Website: apple
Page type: account-selection
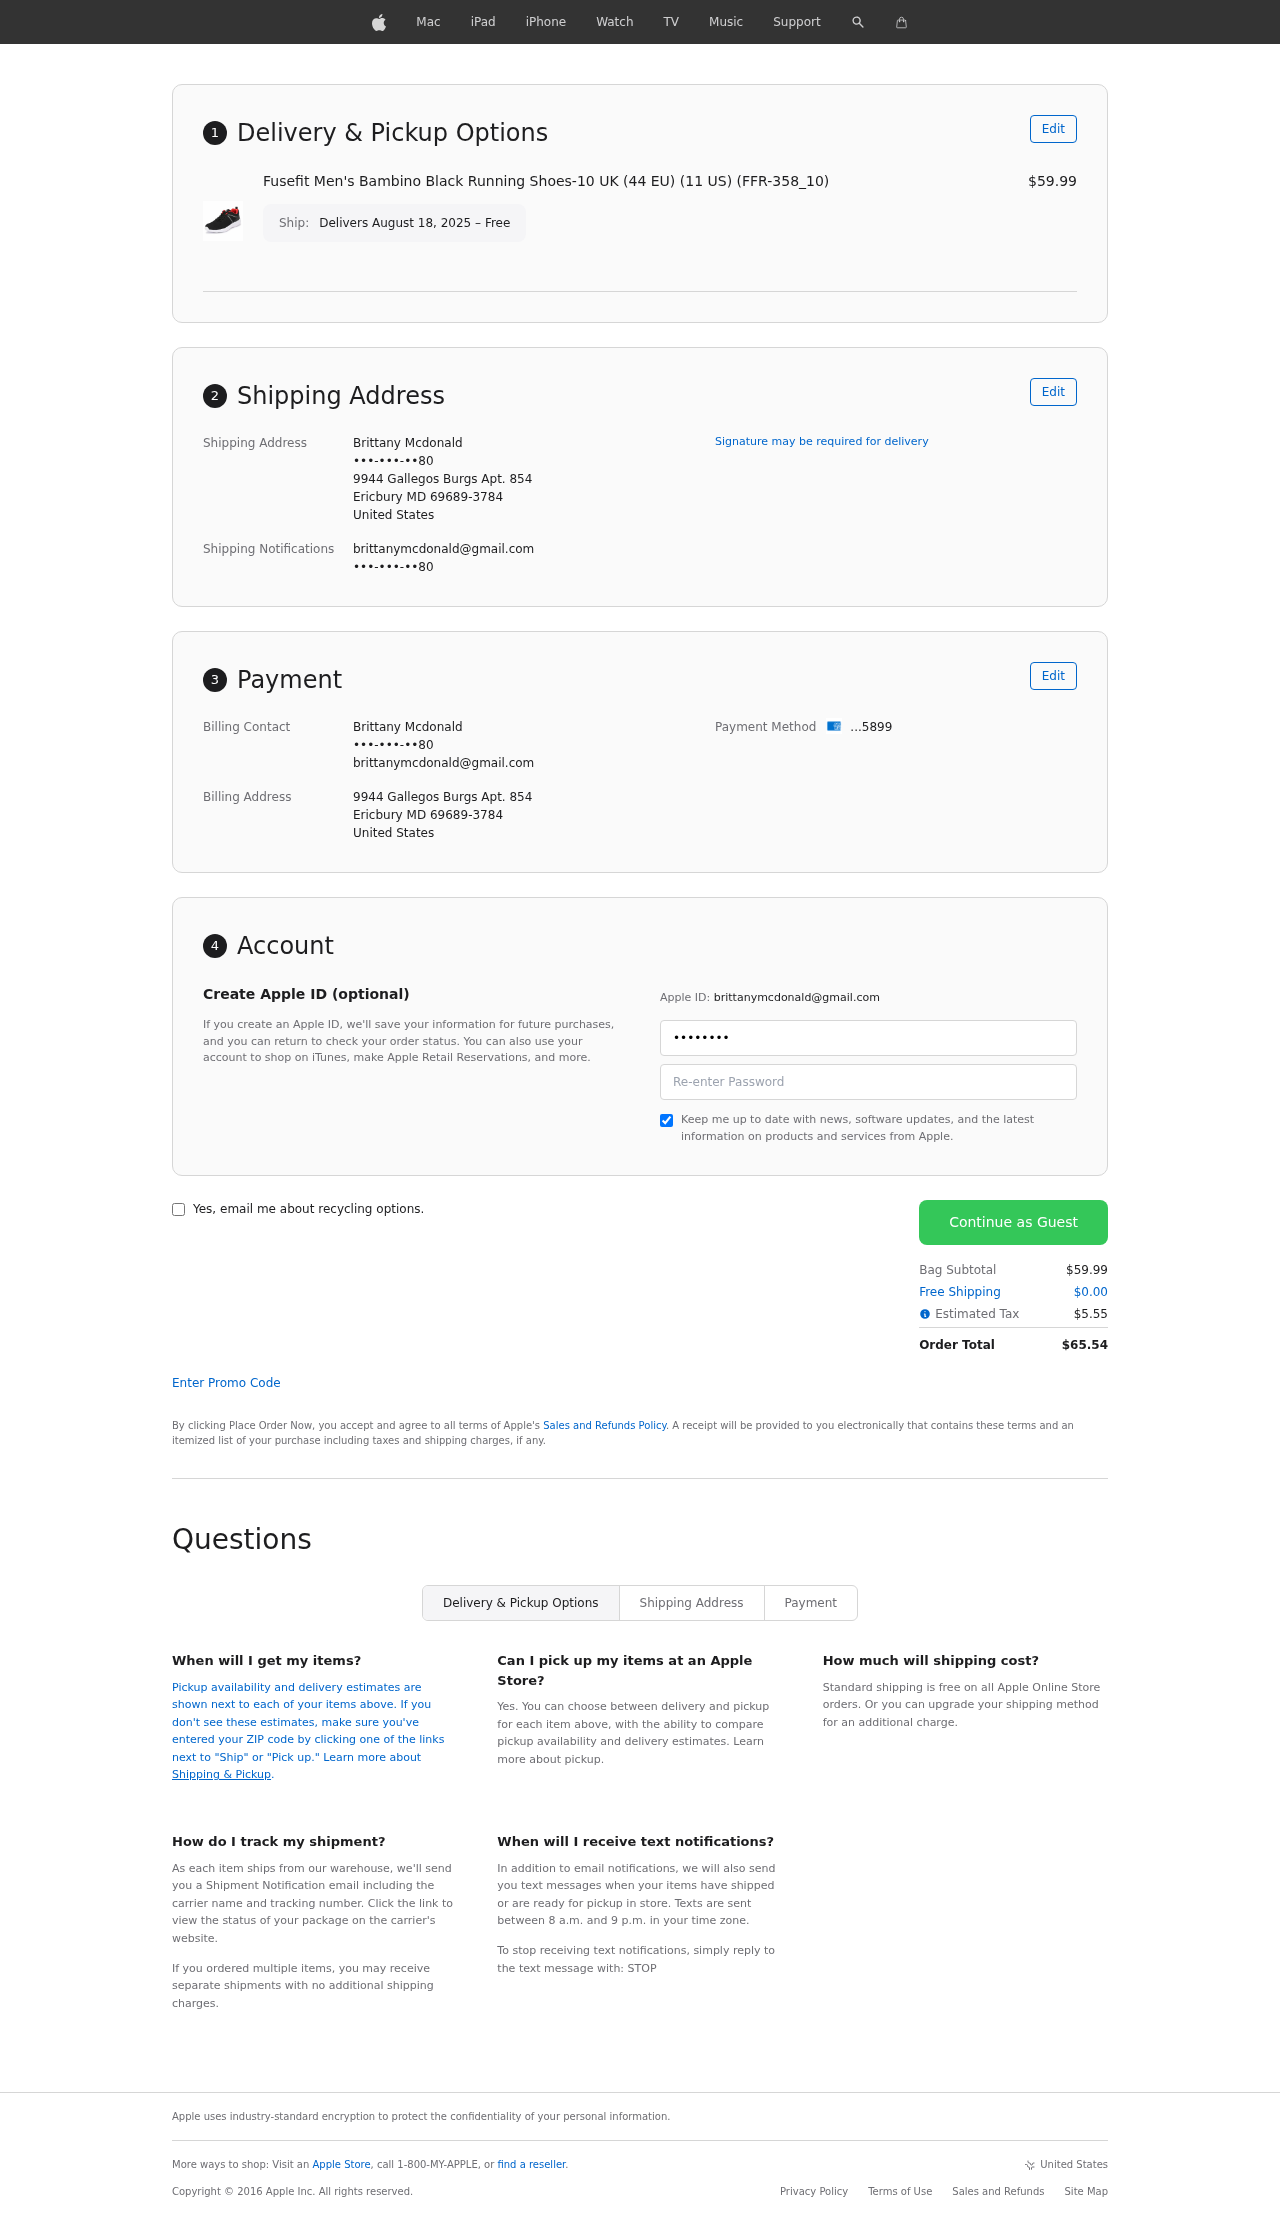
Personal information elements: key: PII_CARD_LAST4
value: ...5899
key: PII_CITY
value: Ericbury
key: PII_COUNTRY
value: United States
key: PII_EMAIL
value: brittanymcdonald@gmail.com
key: PII_FULLNAME
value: Brittany Mcdonald
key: PII_PHONE
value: •••-•••-••80
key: PII_POSTCODE_FULL
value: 69689-3784
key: PII_POSTCODE_FULL
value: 69689
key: PII_STATE_ABBR
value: MD
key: PII_STREET
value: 9944 Gallegos Burgs Apt. 854
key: PII_PHONE2
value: •••-•••-••80
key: PII_FIRSTNAME
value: Brittany
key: PII_LASTNAME
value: Mcdonald
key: PII_FULLNAME2
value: Brittany Mcdonald
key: PII_FULLNAME3
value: Brittany Mcdonald
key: PII_FIRSTNAME2
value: Brittany
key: PII_FIRSTNAME3
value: Brittany
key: PII_LASTNAME2
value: Mcdonald
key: PII_LASTNAME3
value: Mcdonald
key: PII_FIRSTNAME_DERIVED
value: Brittany
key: PII_LASTNAME_DERIVED
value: Mcdonald
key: PII_FULLNAME_DERIVED
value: Brittany Mcdonald
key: PII_NAME_FULL_DERIVED
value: Brittany Mcdonald
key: PII_PHONE3
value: •••-•••-••80
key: PII_EMAIL2
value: brittanymcdonald@gmail.com
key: PII_EMAIL3
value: brittanymcdonald@gmail.com
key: PII_STREET2
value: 9944 Gallegos Burgs Apt. 854
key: PII_POSTCODE
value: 69689
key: PII_POSTCODE_EXT
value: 3784
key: PII_POSTCODE_NUMERIC
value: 69689
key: PII_POSTCODE_EXT_NUMERIC
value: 3784
Product elements: key: PRODUCT1_NAME
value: Fusefit Men's Bambino Black Running Shoes-10 UK (44 EU) (11 US) (FFR-358_10)
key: PRODUCT1_PRICE
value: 59.99
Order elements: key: ORDER_DELIVERY_DATE
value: Delivers August 18, 2025 – Free
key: ORDER_SUBTOTAL
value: $59.99
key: ORDER_SHIPPING_COST
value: $0.00
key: ORDER_TAX
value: $5.55
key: ORDER_TOTAL
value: $65.54